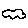
Label: cloud